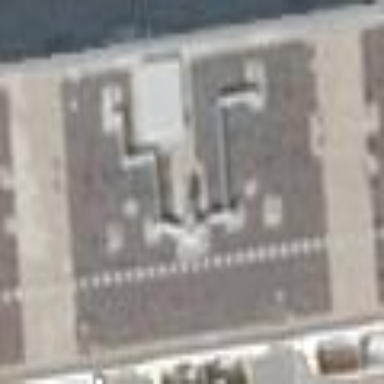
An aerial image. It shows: Apartment building with flat roof.